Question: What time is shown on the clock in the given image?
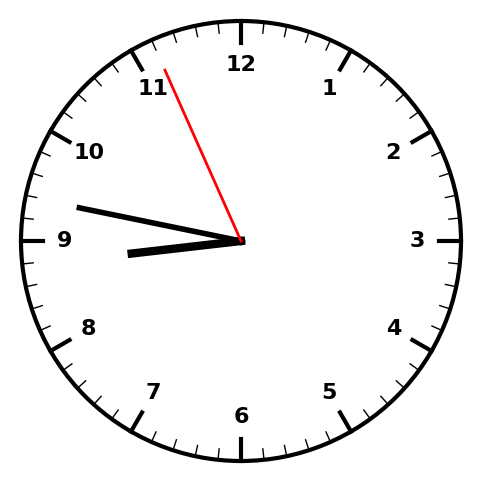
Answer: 08:46:56